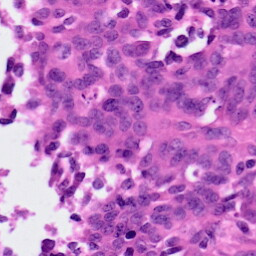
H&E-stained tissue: Ovarian